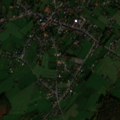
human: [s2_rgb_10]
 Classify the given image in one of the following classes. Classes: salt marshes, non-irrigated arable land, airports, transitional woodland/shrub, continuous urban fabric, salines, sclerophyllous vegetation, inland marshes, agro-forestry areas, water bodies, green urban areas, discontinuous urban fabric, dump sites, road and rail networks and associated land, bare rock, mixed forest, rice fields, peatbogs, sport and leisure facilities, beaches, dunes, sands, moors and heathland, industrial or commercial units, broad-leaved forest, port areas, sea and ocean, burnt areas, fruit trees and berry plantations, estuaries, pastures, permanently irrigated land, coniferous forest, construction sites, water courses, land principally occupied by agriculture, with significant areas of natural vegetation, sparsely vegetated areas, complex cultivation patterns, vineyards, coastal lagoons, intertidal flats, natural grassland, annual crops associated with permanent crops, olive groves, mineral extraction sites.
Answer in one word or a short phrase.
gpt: discontinuous urban fabric, pastures, mixed forest